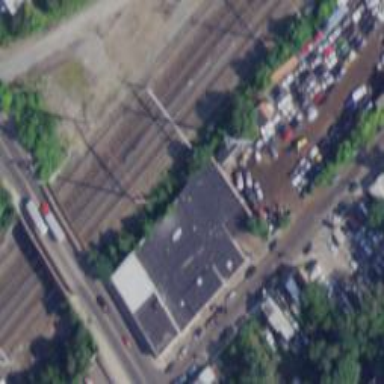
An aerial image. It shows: Industrial area designated as scrap yard.